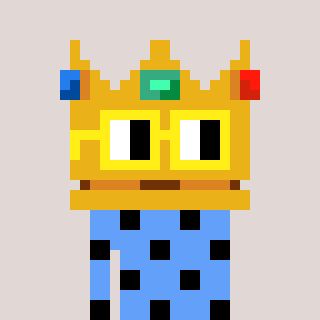
a pixel art character with square yellow glasses, a crown-shaped head and a blue-colored body on a warm background